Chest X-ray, AP view. Patient: 62 years old, sex F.
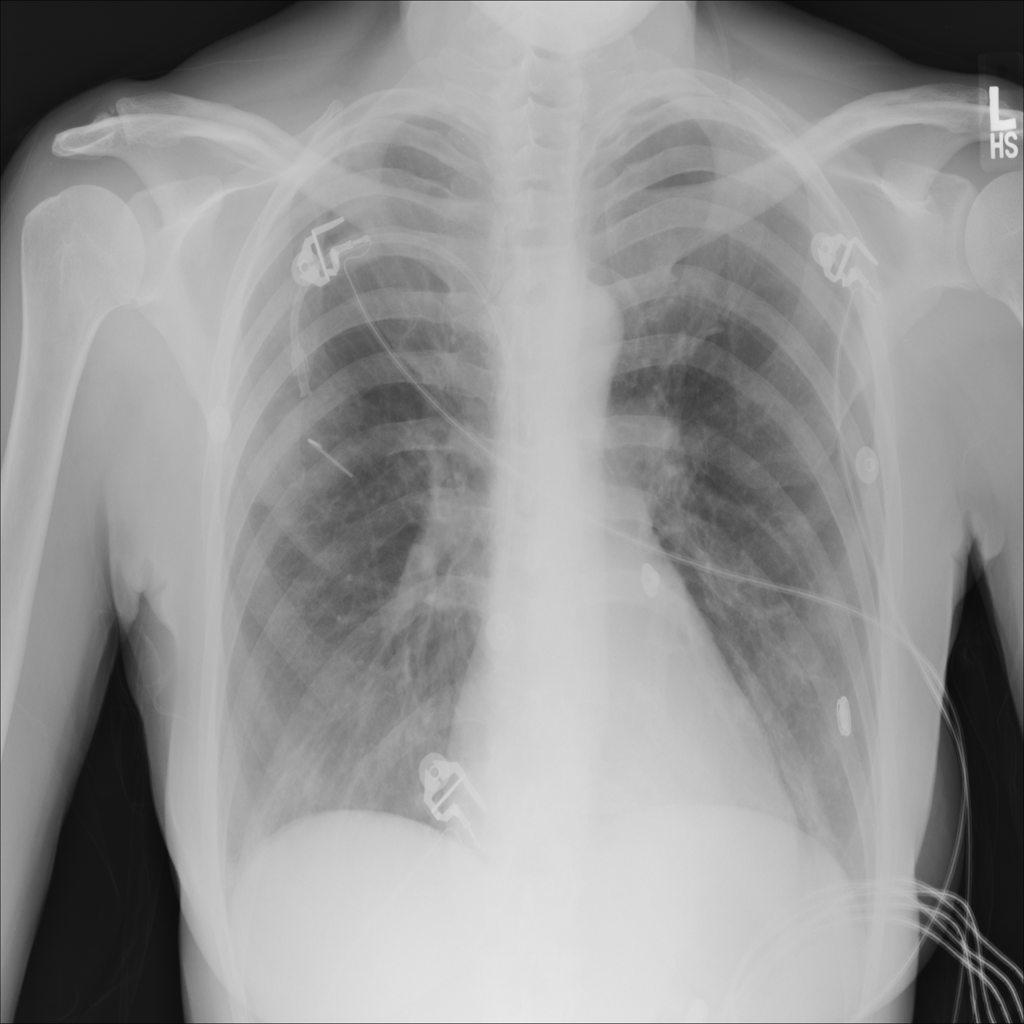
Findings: No Finding